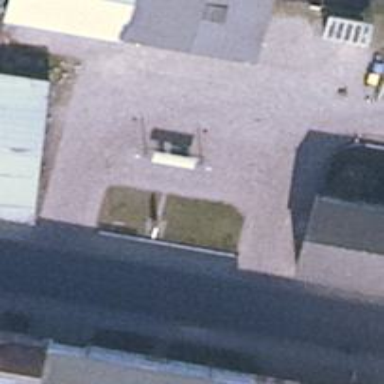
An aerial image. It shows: Fuel station that provides compressed natural gas (CNG).